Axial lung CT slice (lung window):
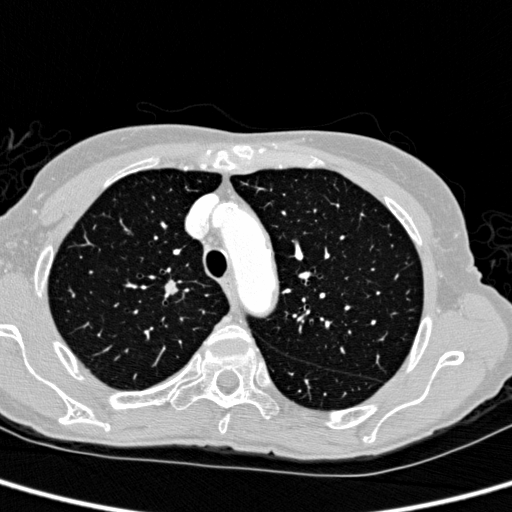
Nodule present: yes
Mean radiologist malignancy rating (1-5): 4